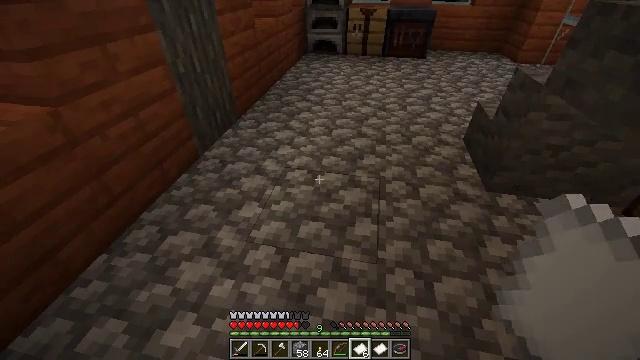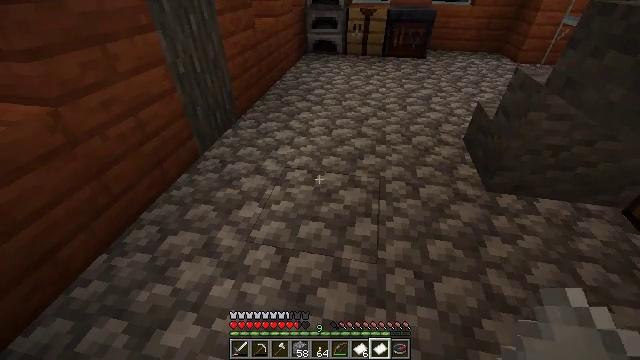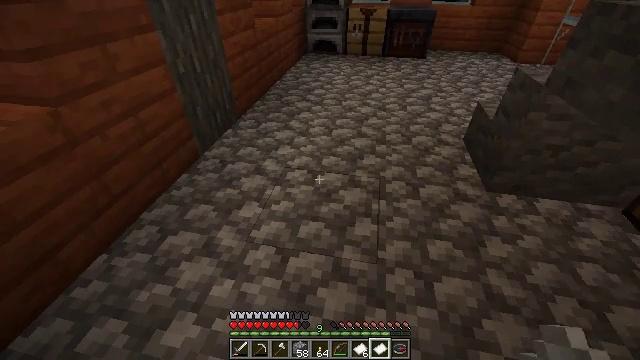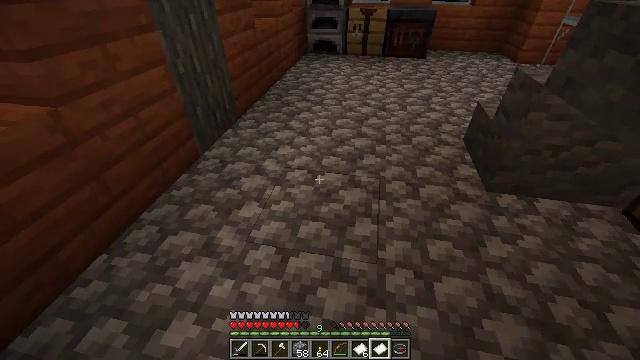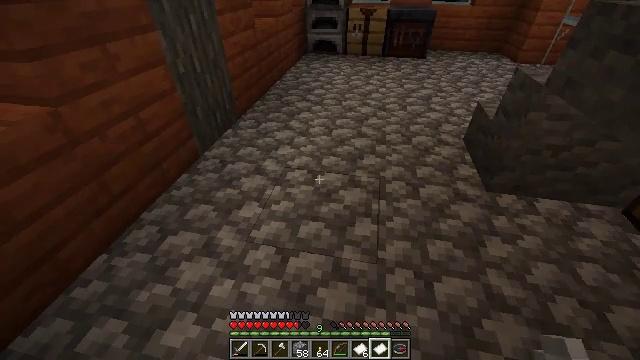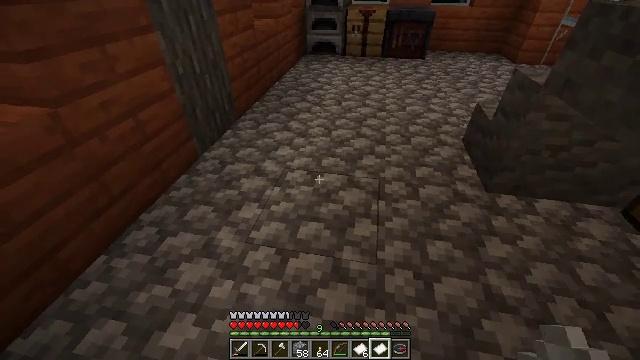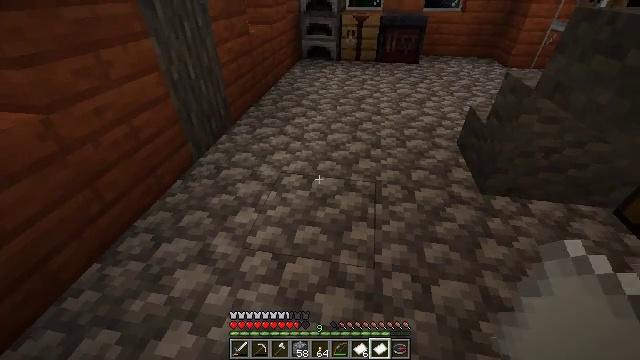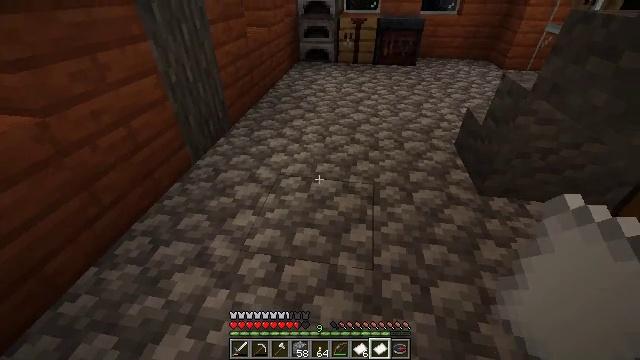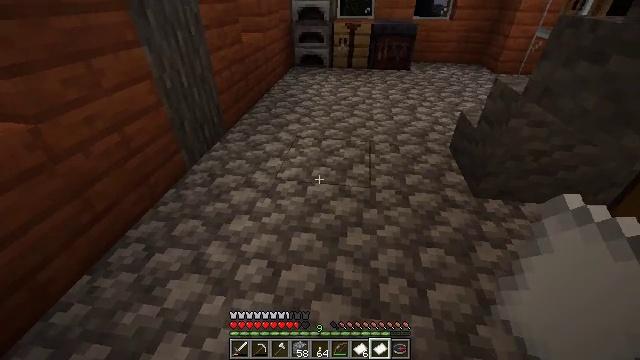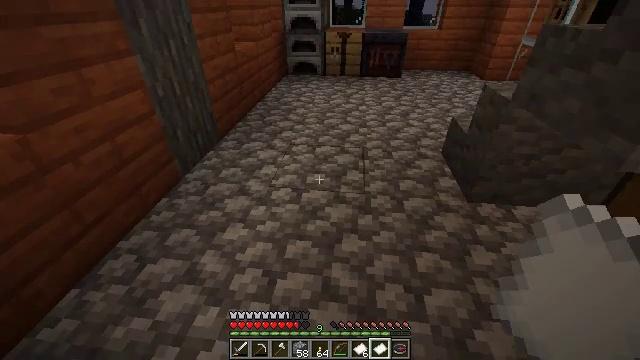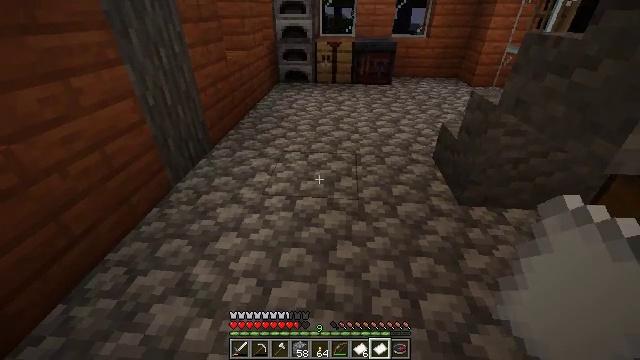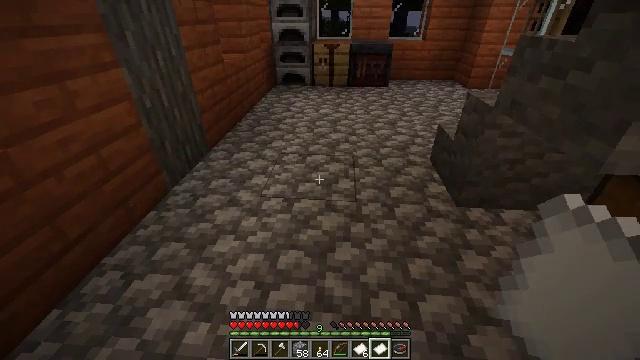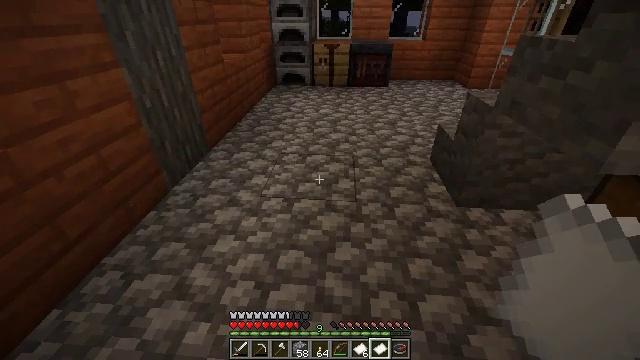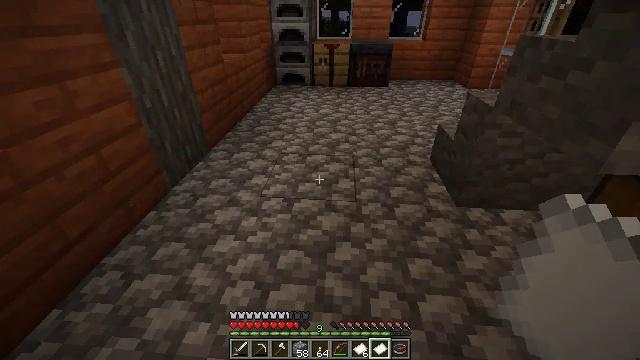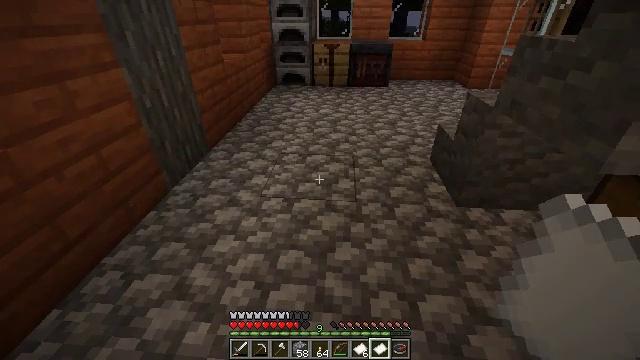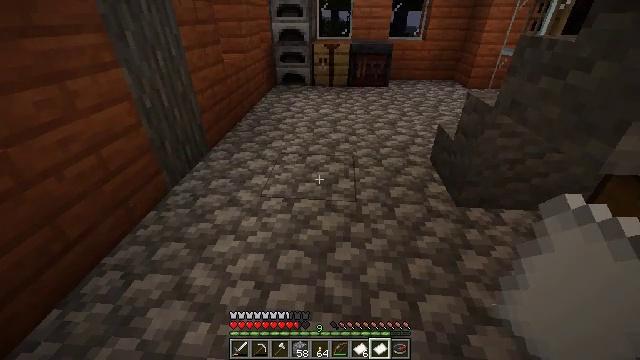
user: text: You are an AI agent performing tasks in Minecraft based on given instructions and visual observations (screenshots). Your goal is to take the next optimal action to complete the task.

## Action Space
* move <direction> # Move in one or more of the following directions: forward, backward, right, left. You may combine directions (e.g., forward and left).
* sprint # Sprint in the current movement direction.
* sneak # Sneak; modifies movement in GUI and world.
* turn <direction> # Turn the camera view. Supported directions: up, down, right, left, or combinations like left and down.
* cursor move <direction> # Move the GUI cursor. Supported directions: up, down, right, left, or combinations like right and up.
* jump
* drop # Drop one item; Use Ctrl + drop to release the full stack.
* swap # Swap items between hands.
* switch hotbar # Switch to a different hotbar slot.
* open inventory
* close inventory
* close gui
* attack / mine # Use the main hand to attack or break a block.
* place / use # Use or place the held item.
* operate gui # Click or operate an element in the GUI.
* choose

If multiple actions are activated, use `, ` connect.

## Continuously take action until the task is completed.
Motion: motion action
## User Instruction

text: Open the crafting table and make a stonecutter.
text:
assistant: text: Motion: no_op
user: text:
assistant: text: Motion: no_op
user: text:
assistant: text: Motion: no_op
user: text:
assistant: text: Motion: no_op
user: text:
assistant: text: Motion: no_op
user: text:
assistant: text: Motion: turn right
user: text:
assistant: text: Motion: no_op
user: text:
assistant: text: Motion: turn right
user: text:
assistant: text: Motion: turn right and up
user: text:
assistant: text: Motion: turn right and up
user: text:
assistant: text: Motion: no_op
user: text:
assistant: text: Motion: no_op
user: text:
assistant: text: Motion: no_op
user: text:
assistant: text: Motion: no_op
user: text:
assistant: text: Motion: no_op
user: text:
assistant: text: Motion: no_op
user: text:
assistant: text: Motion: no_op
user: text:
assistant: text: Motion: attack / mine
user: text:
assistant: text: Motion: attack / mine
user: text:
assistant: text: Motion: attack / mine
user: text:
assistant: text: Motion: attack / mine
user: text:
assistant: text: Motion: no_op
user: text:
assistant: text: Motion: no_op
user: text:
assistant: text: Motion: no_op
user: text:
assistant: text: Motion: no_op
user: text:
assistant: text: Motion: no_op
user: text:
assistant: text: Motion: no_op
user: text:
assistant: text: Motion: use / place
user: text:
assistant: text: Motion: use / place
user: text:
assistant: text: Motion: use / place